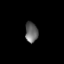
Tissue: lung
Cell type: Endothelial cells
Senescence score: 0.5949
Nuclear area (px): 251
Mean DAPI intensity: 102.442